Question: Can anyone please tell me how to write the labels on the x-y-axes on the graph? The ones that say "Time(s)" & "Speed (m/s)".
I am using 'System.Windows.Forms.DataVisualization.Charting.Chart'. There should be a simple property somewhere which I am missing or is it something more complicated?

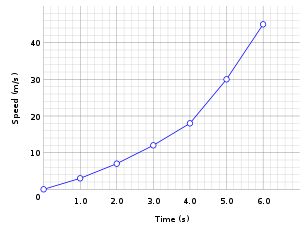
Answer: I am using the charts control on the web and setting the X and Y axis titles are done in the following way.
I assume the API would be the same for winforms.
'''
var chartArea = new ChartArea("MyChart");
...
chartArea.AxisX.Title = "Times(s)";
chartArea.AxisY.Title = "Speed (m/s)";
'''